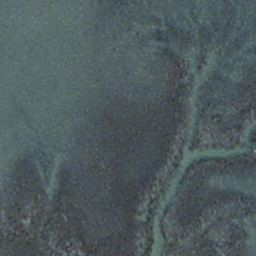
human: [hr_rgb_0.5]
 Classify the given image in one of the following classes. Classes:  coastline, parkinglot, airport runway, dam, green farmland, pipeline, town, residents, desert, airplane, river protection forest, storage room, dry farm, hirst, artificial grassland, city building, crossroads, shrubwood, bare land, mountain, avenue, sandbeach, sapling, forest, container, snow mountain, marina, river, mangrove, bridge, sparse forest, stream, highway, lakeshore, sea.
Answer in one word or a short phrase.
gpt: stream